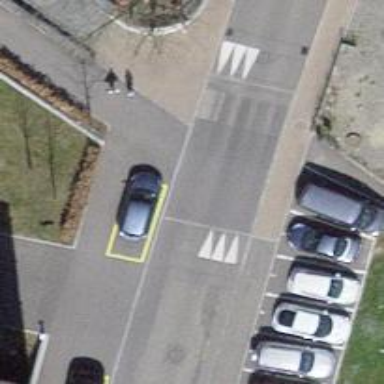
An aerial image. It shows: Zebra crossing on footway.